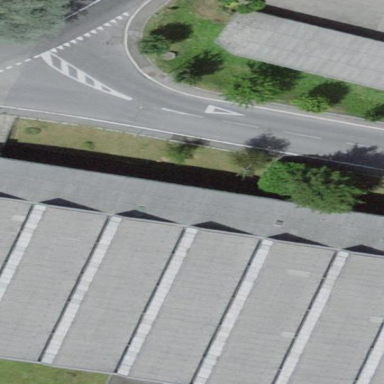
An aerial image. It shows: Supermarket located in building.